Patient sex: F
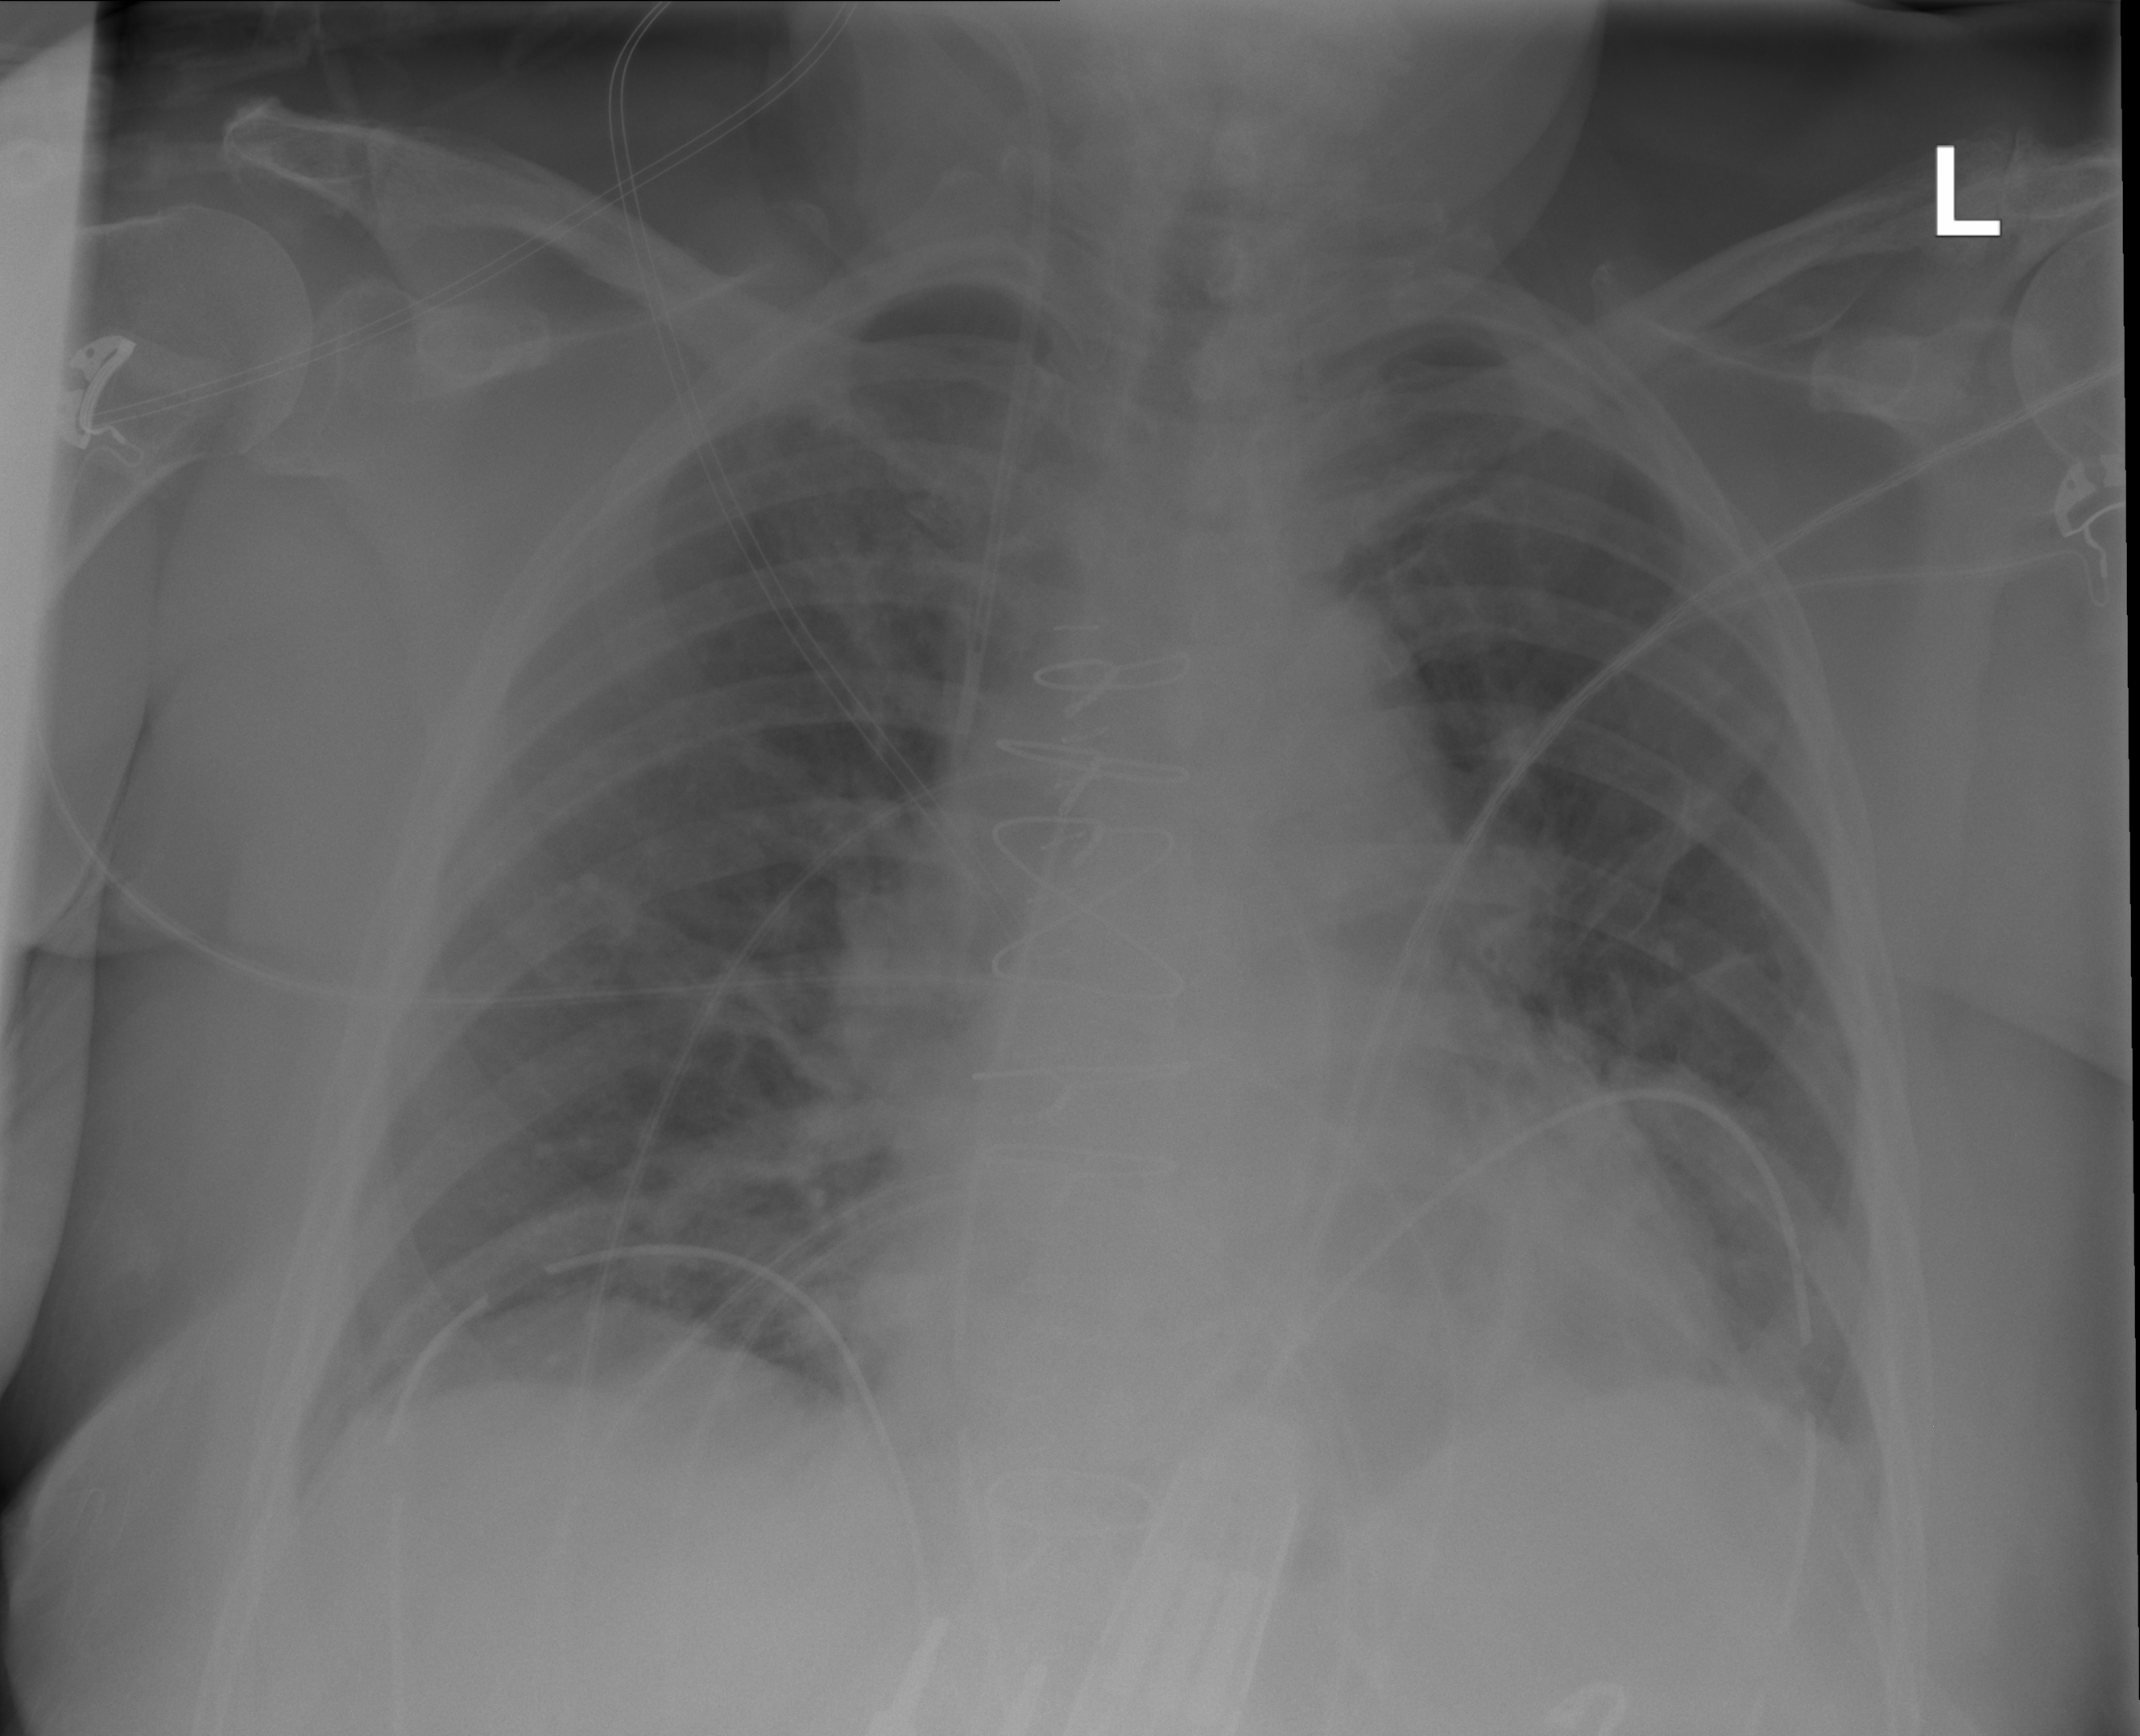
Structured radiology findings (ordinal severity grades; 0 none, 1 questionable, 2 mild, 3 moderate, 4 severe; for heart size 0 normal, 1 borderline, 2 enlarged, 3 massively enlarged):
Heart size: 0
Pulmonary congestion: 2
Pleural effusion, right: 0
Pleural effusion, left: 0
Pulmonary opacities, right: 0
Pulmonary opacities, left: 0
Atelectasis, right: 2
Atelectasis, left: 2